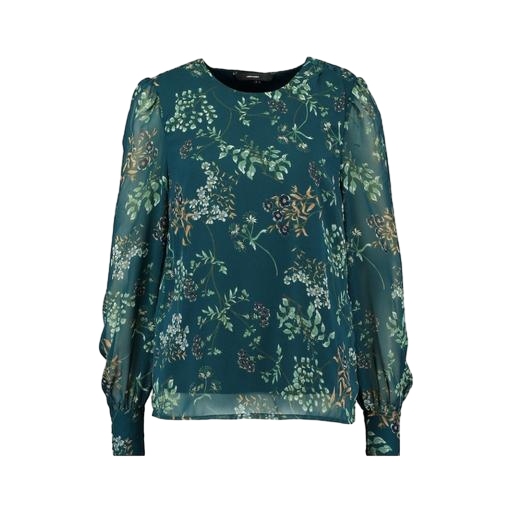
green ray floral-printed blouse, green floral-print gauze blouse, green floral print blouse, white background